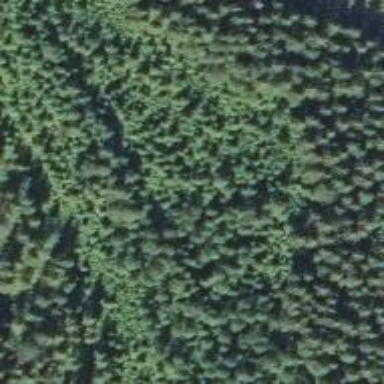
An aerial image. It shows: Forest area.